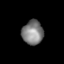
Tissue: lung
Cell type: Endothelial cells
Senescence score: 0.5564
Nuclear area (px): 500
Mean DAPI intensity: 127.168